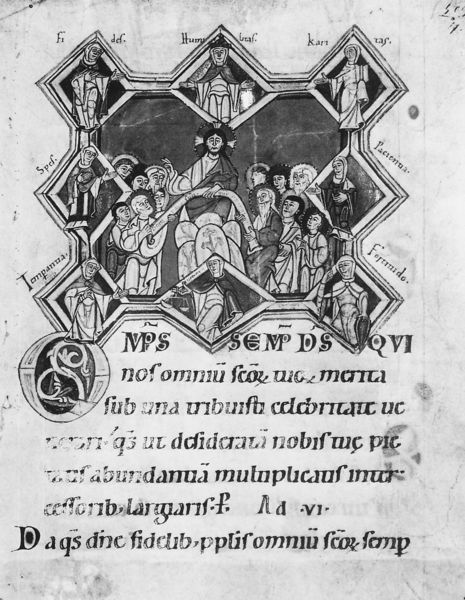
Titel: Einzelblatt aus dem Collectar Fulda AA 35
Institution: München Staatliche Graphische Sammlung
Schlagwörter: gott, menschen, ornament, rahmen, kirche, schrift, könig, thron, buch, religion, seite, illustration, schwarzweiß, text, buchstabe, buchdruck, rauten, heiligenschein, christus, jesus, romanik, segnen, königin, heilige, viereck, auferstehung, handschrift, latein, buchmalerei, majuskel, versalie, sprache, scan, schmuckschrift